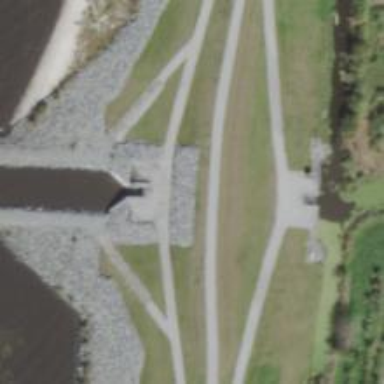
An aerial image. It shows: Weir along the waterway.